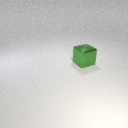
large green metal cube